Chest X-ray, PA view. Patient: 29 years old, sex F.
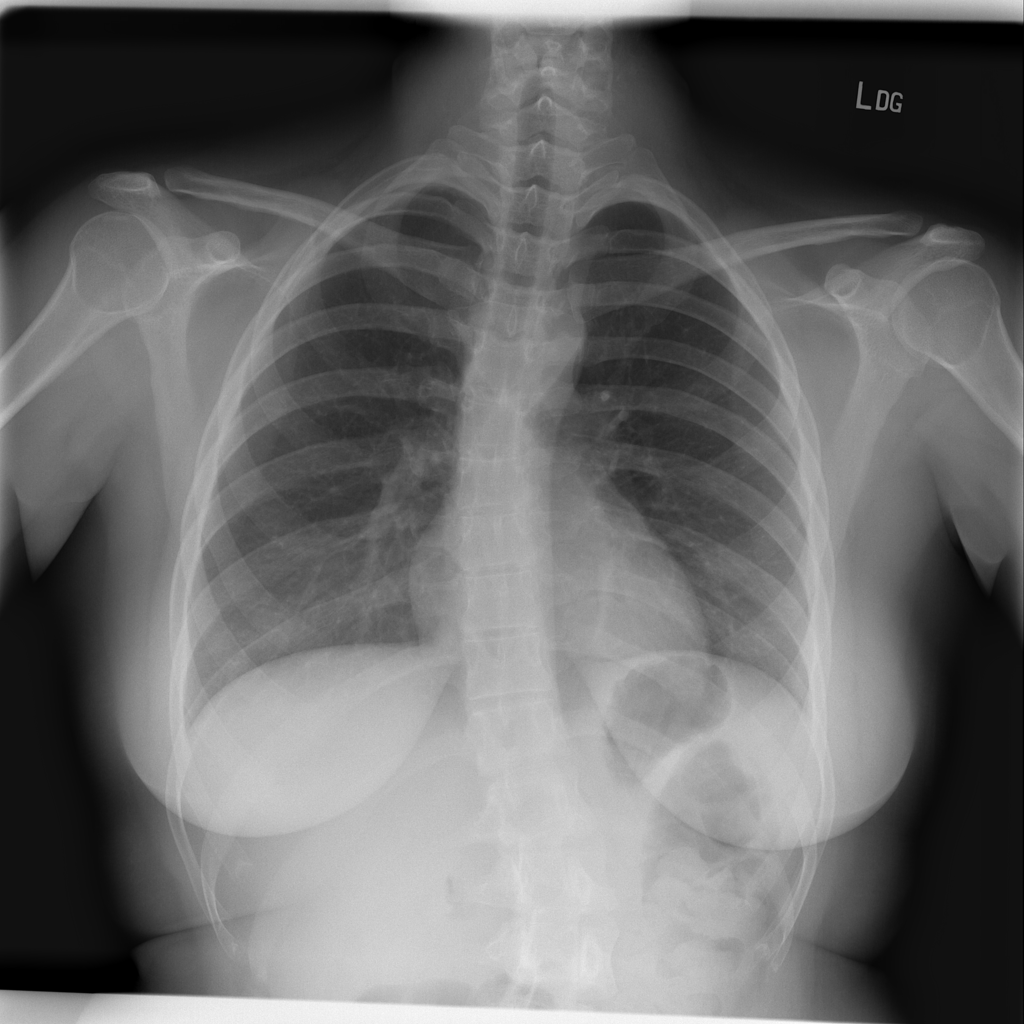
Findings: No Finding